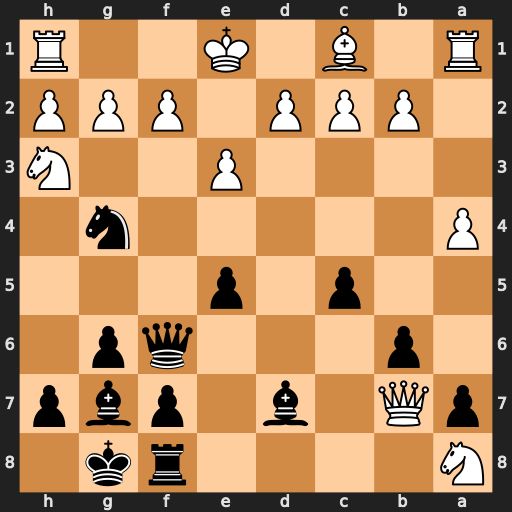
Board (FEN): N4rk1/pQ1b1pbp/1p3qp1/2p1p3/P5n1/4P2N/1PPP1PPP/R1B1K2R
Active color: b
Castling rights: KQ
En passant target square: -
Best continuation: Bc6 Qxc6 Qxc6